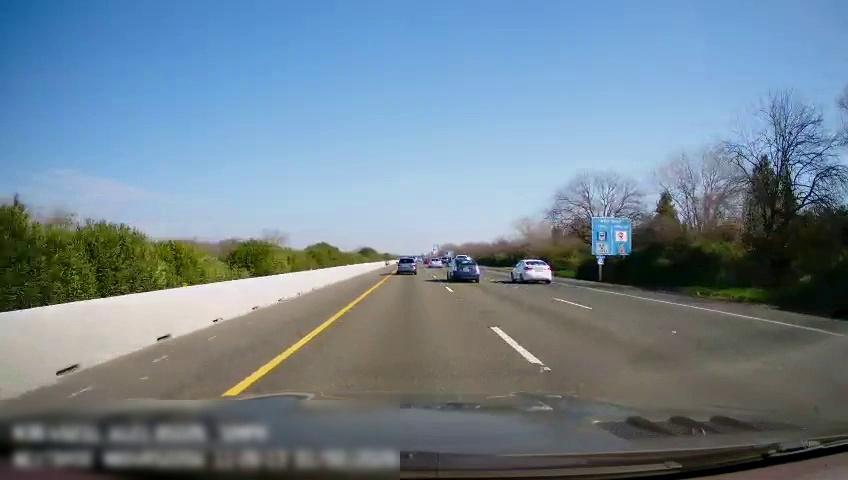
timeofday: Day
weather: Sunny
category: Drivable Space
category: Vehicles | SUV
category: Vehicles | SUV
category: Vehicles | Car
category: Vehicles | Car
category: Vehicles | Truck
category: Lanes | Current Lane
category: Lanes | Current Lane
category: Lanes | Alternate Lane
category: Lanes | Alternate Lane